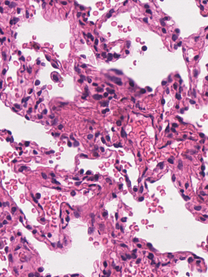
Tumor epithelial tissue: no
Tumor-associated stroma tissue: no
Normal tissue: yes